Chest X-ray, AP view. Patient: 9 years old, sex M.
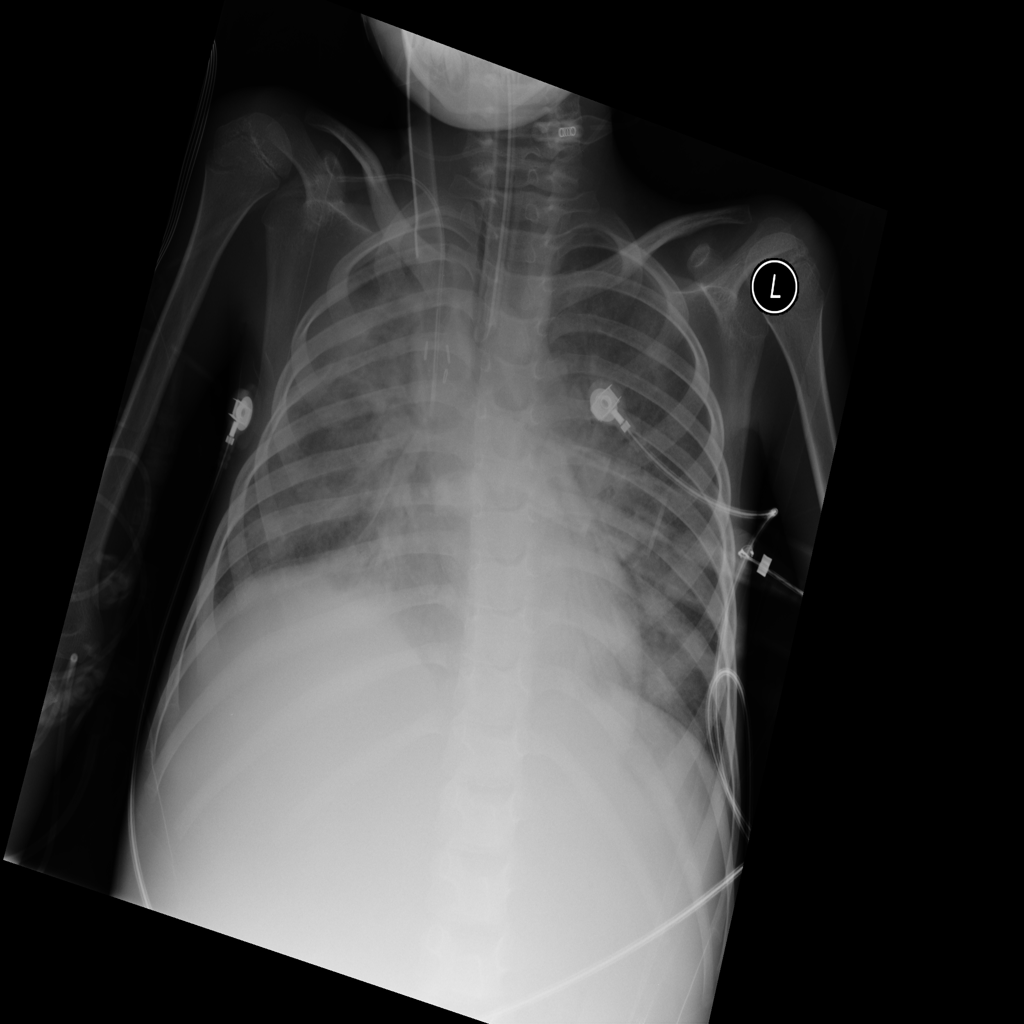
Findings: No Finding